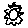
Label: sun